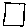
Label: square